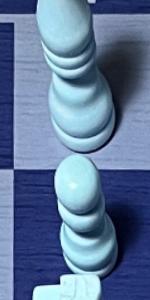
Label: Pawn_White